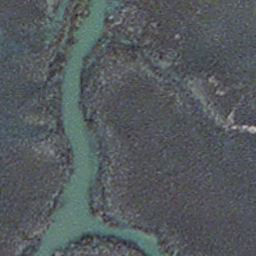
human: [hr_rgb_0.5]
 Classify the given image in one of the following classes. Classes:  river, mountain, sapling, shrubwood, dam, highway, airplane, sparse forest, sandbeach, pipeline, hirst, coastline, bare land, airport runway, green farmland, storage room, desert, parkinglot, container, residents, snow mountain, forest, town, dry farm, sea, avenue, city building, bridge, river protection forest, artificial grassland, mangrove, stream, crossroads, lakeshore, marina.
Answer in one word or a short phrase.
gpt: stream